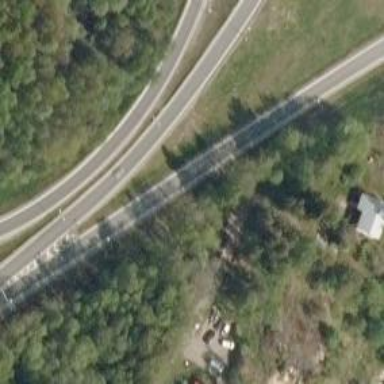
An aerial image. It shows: Asphalt motorway link.